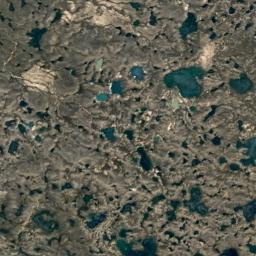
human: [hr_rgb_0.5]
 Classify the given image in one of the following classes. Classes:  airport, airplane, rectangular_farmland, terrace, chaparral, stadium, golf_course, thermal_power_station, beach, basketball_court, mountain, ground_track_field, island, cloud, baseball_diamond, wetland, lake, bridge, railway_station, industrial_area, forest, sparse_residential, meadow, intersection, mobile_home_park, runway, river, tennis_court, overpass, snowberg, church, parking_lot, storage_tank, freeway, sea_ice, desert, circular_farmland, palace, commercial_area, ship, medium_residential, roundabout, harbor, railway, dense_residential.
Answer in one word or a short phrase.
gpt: wetland